Question:
Workstation -> Supertype
Desktop, Laptop -> Subtypes
Desktop and Laptop share the PK with the Workstation Entity Supertype
Site - Person -> 1:n
Workstation - Desktop -> 1:1
Workstation - Laptop -> 1:1
One person has assigned zero or one desktop
One desktop is assigned to zero or one person
One person has assigned zero or one laptop
One laptop is assigned to zero or one person
One site has deployed zero, one or more desktops
One desktop is deployed at one site
Is my thinking correct that Person and Site relationships should be modelled with the subtypes i.e. Desktop and Laptop rather than the supertype?
For example, a laptop is not deployed to a particular site, so creating a relationship between the supertype and a location doesn't make sense.
Thank you
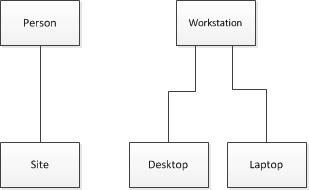
Answer: > Is my thinking correct that Person and Site relationships should be
modelled with the subtypes i.e. Desktop and Laptop rather than the
supertype?
If I understand you correctly, yes.
The issue for computers, for example, is whether the requirement is that one person has assigned zero or one . If that's the requirement, then you should use the supertype. If not, you should use the subtypes.
One of the side effects of using the subtypes is that a person might be assigned both a laptop and a desktop.